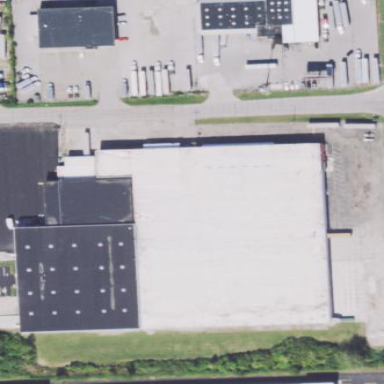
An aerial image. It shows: Warehouse.